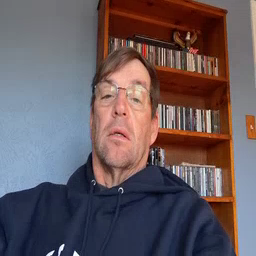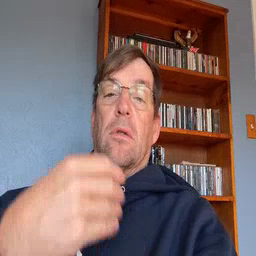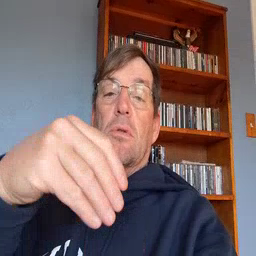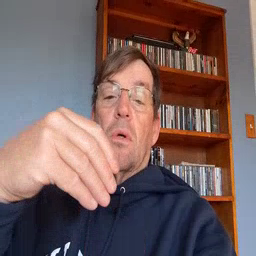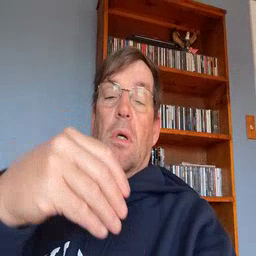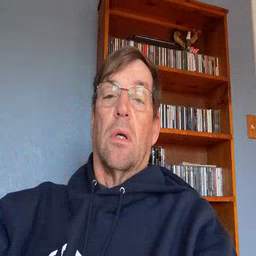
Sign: store